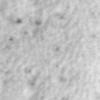
Label: no_change